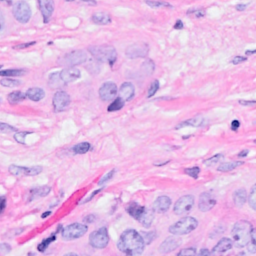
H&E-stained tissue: Breast